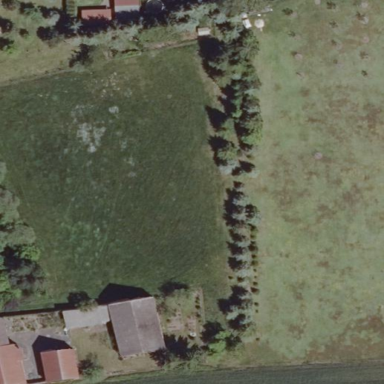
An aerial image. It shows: Beautiful meadow.